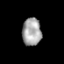
Tissue: prostate
Cell type: T cells
Senescence score: 0.2885
Nuclear area (px): 516
Mean DAPI intensity: 165.484